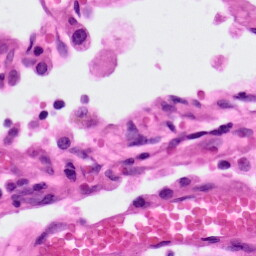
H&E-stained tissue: Lung